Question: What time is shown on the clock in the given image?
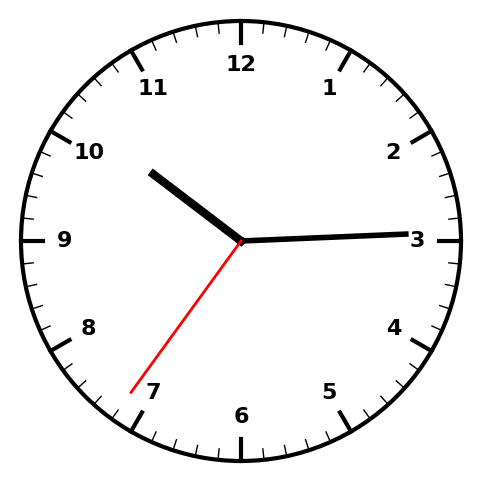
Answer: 10:14:36